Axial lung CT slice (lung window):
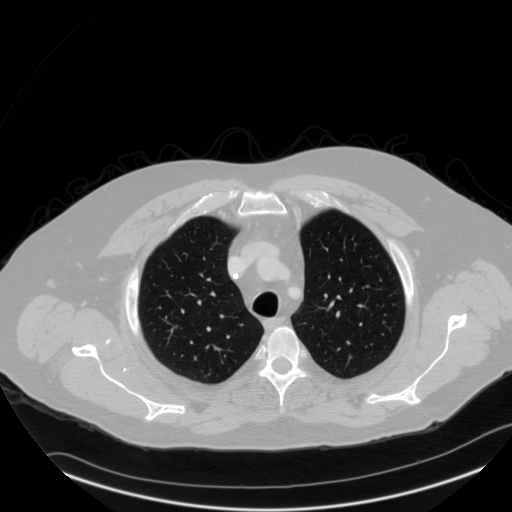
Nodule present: no